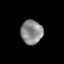
Tissue: lung
Cell type: Epithelial cells
Senescence score: 0.2436
Nuclear area (px): 515
Mean DAPI intensity: 137.839